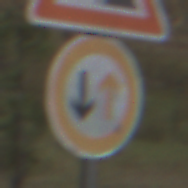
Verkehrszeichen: VorrangDesGegenverkehrs
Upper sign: Arbeitsstelle
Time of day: Midday
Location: Outdoor (Nature)
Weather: PartlyCloudy
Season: Autumn
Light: Natural